Platform: macOS
Application: Chrome
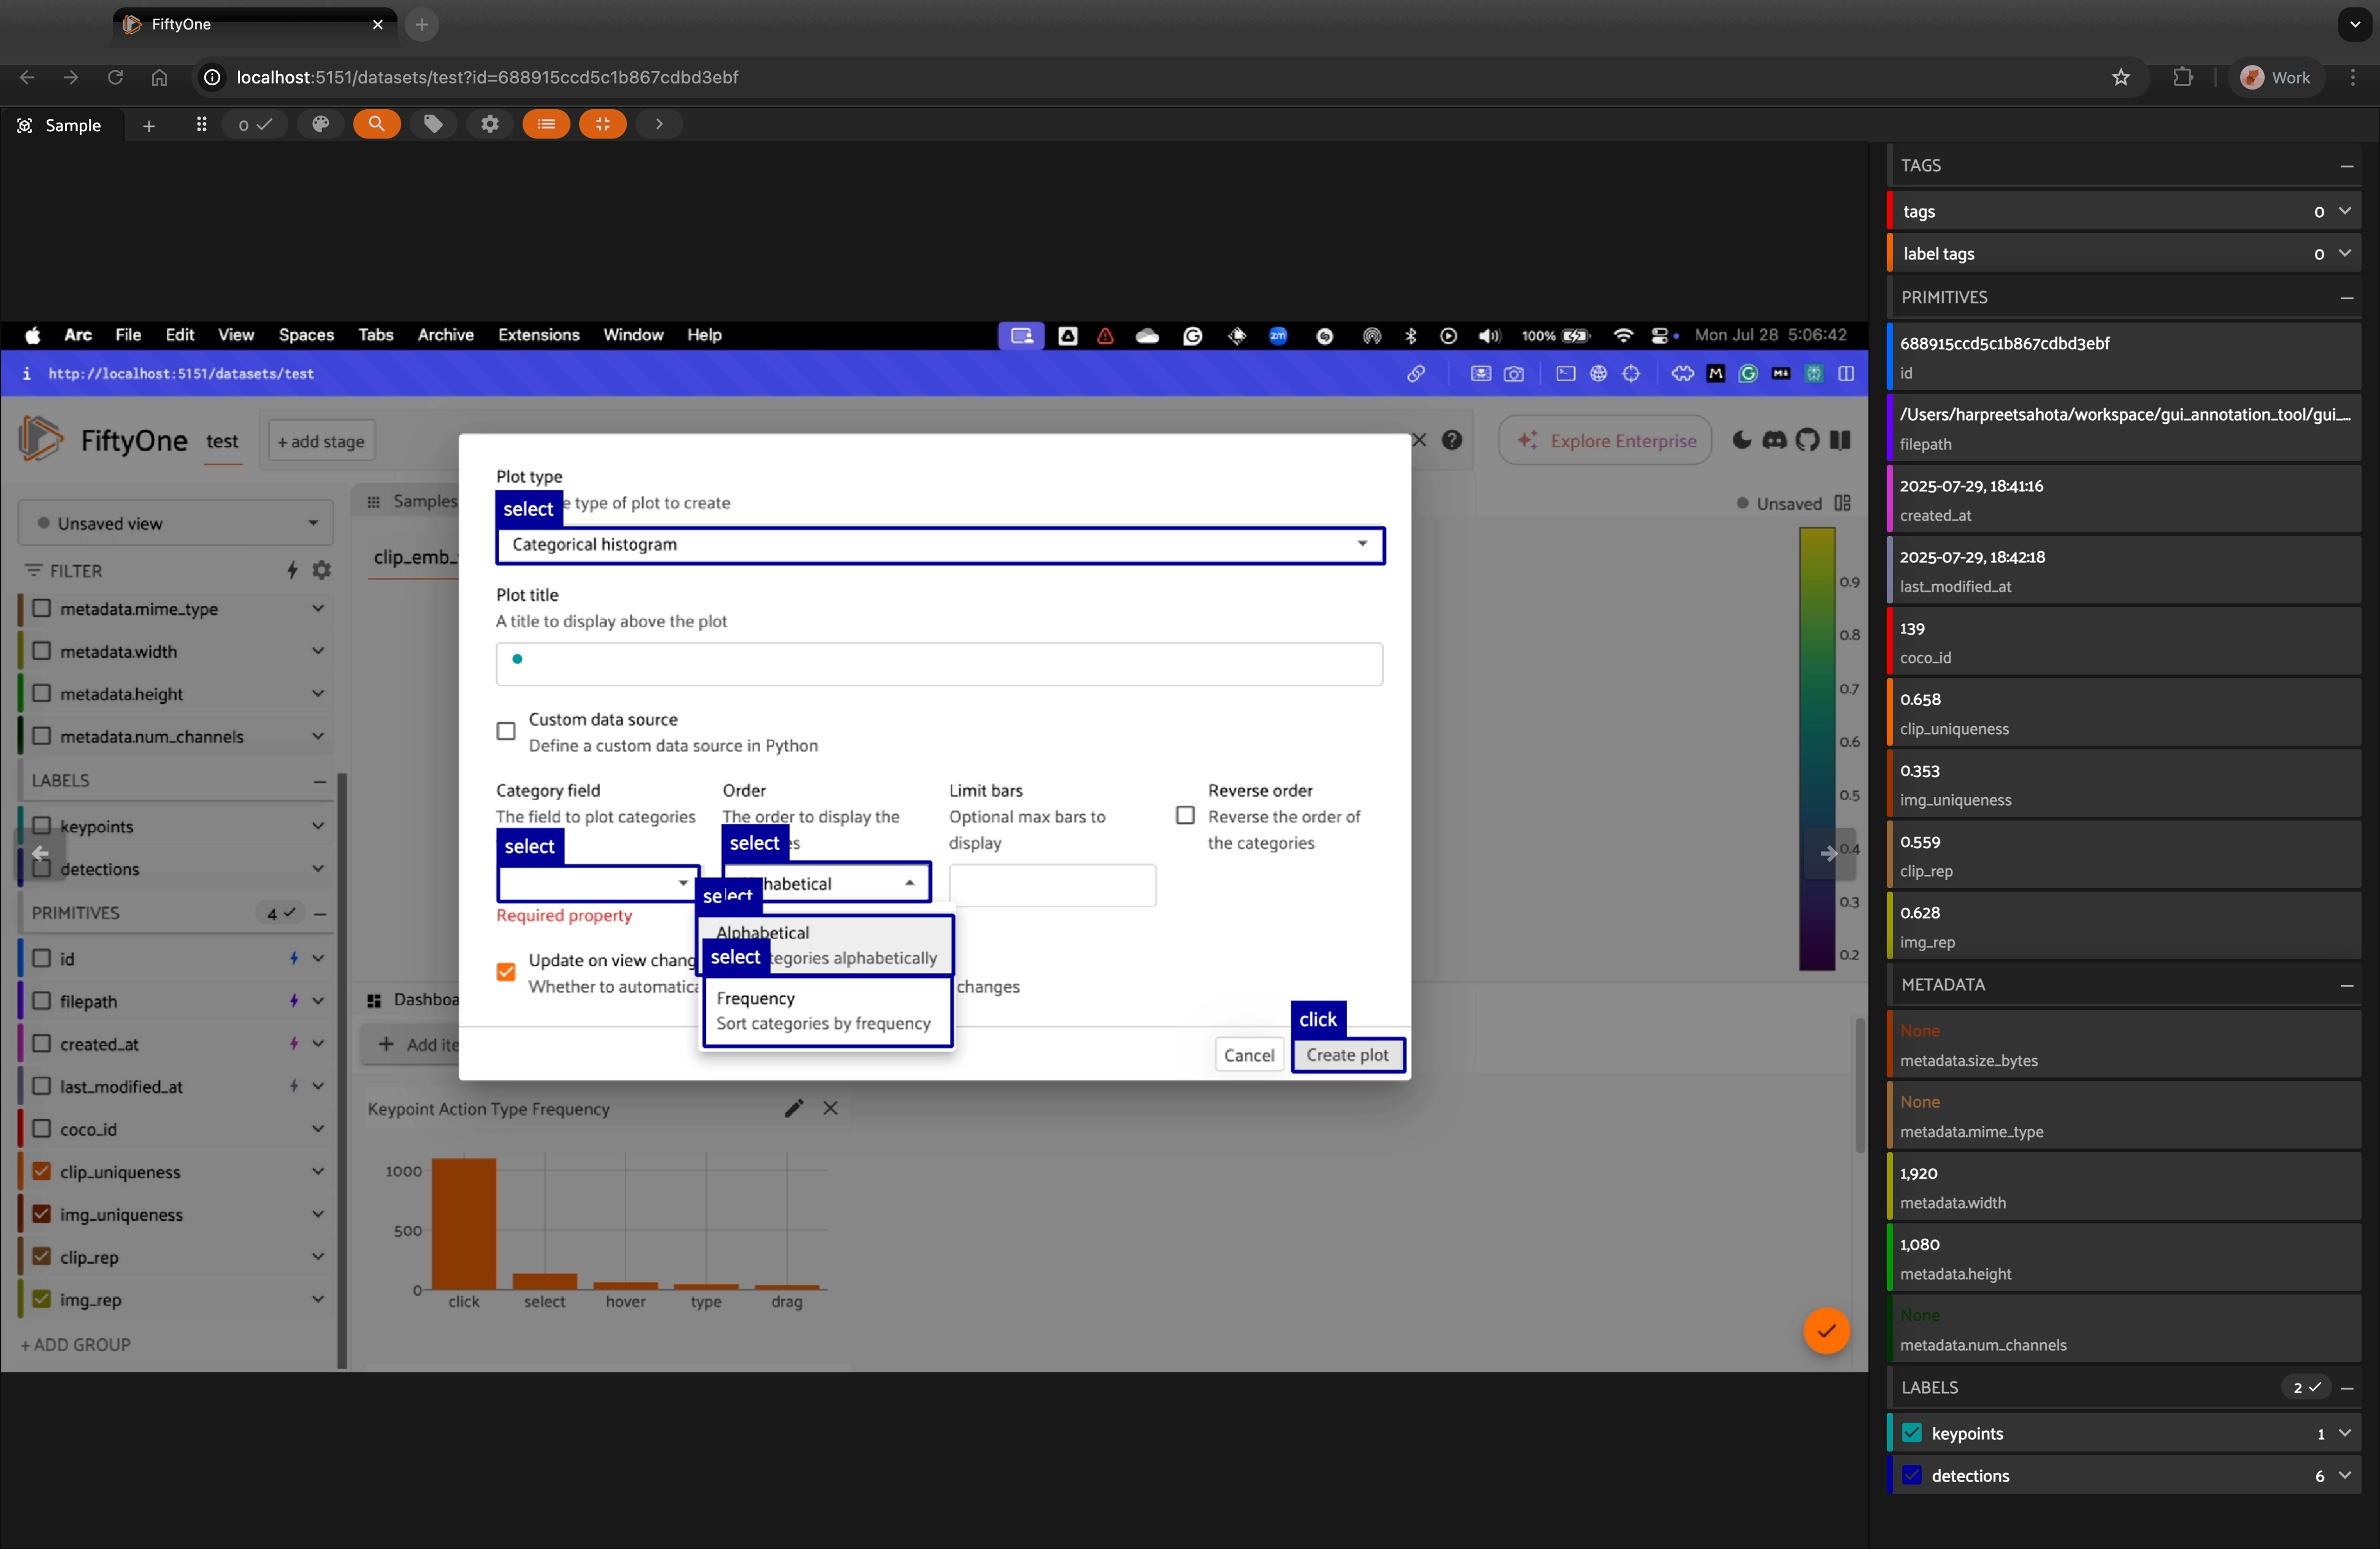
task_description: Locate the actions row in this sample modal
action_type: hover
element_info: Menu Item

task_description: Find the samples panel in the modal
action_type: hover
element_info: Menu Item

task_description: Locate the sidebar in the sample modal
action_type: hover
element_info: Menu Item